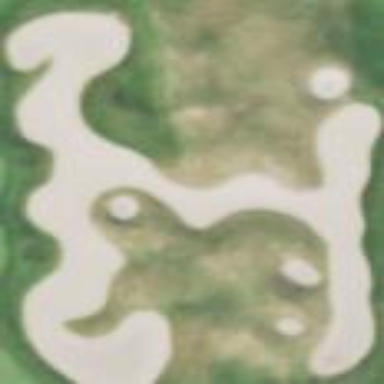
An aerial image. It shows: Sand bunker on golf course.